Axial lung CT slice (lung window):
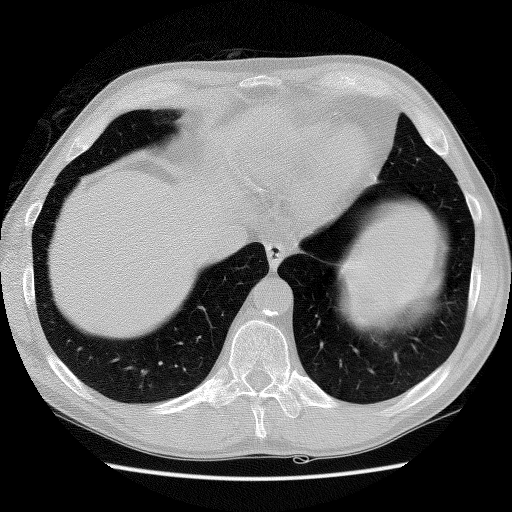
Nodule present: no